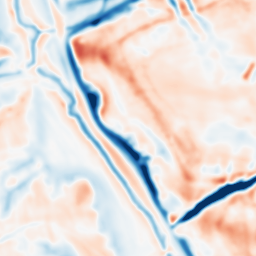
Category: multiscale
Decomposition family: dog_multiscale
Decomposition parameters: sigma_ratio: 1.6
n_scales: 3
base_sigma: 2
Upsampling method: linear_exact
Upsampling parameters: scale: 2
Upsampling scale: 2